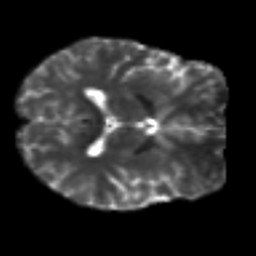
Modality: T2w
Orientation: axial
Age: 23
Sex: male
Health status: healthy
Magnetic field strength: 3 T
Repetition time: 8.4 s
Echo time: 0.0926 s